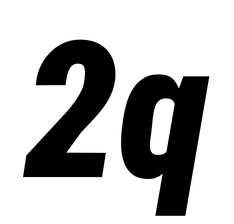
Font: Roboto-Italic_Condensed_Black_Italic